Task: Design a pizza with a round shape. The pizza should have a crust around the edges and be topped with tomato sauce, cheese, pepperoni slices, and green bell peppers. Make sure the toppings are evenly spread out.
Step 422:
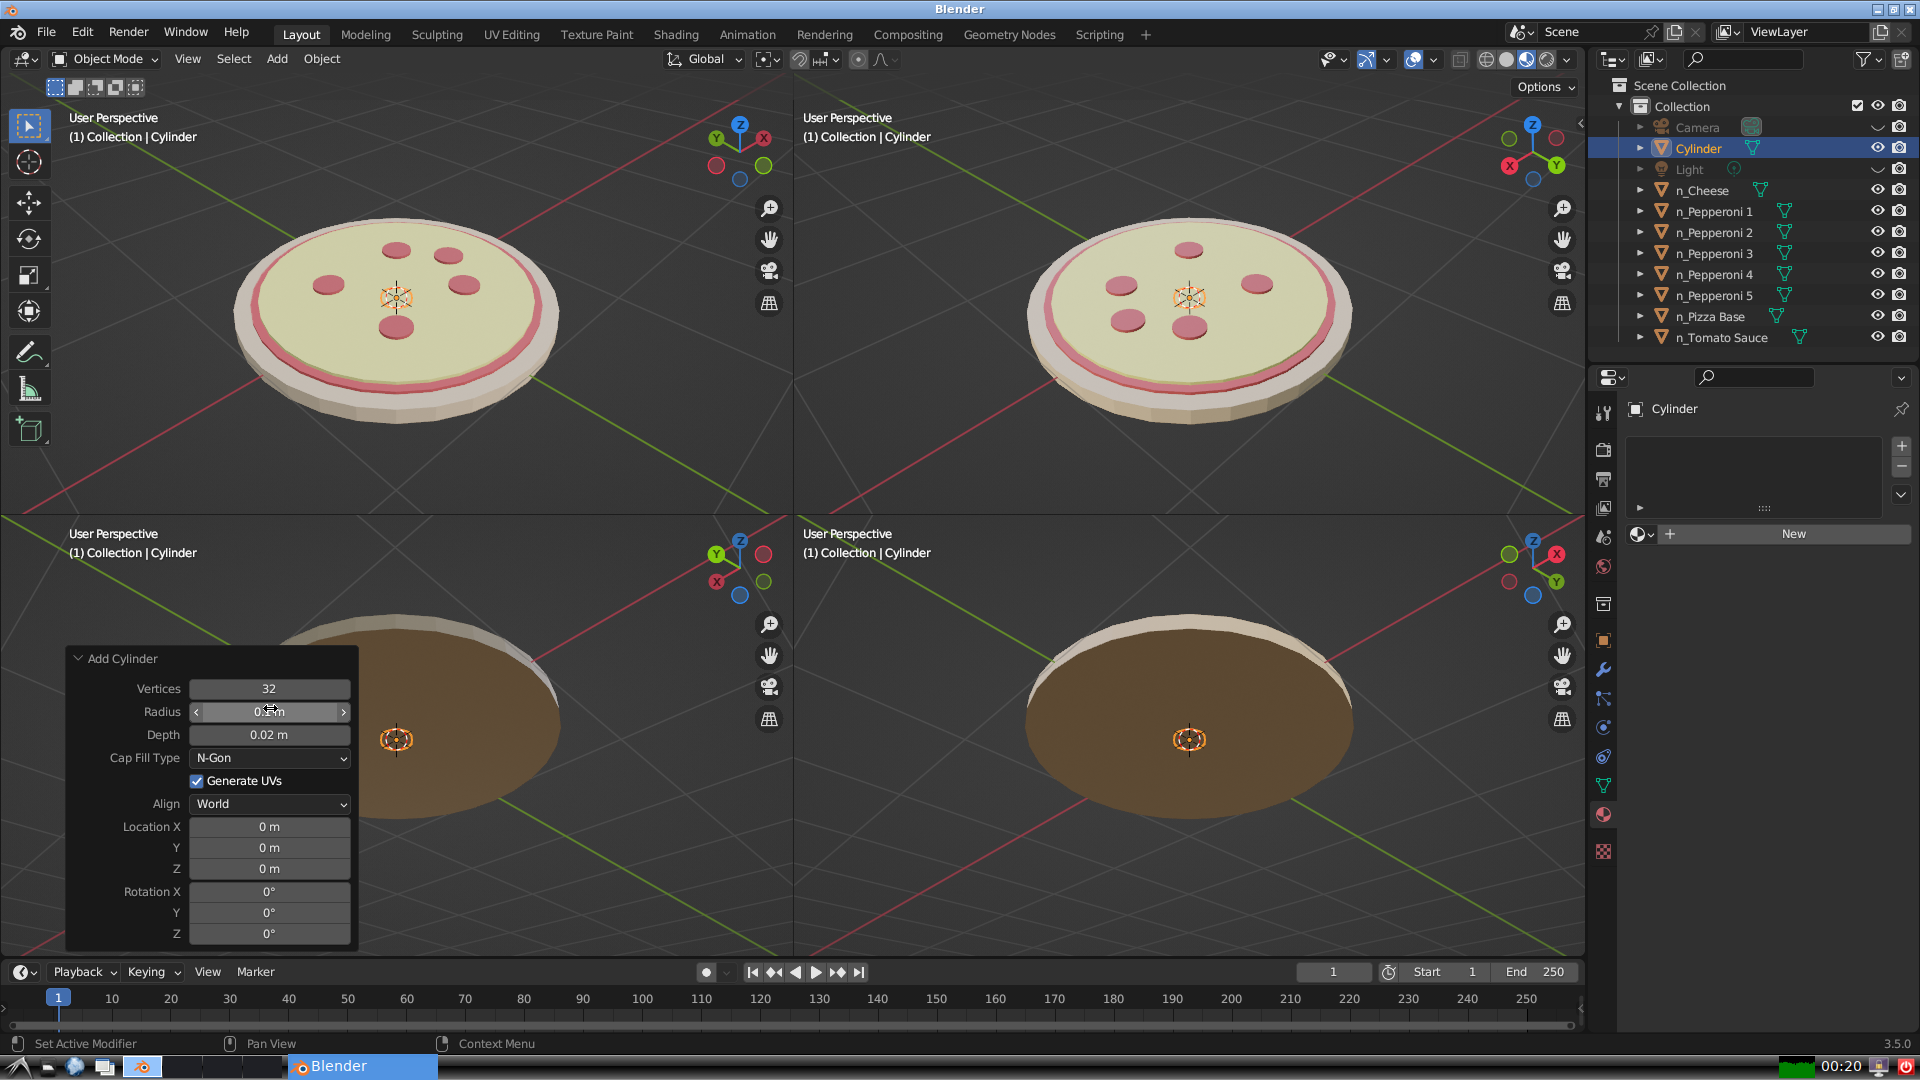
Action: click: no